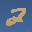
Label: 2